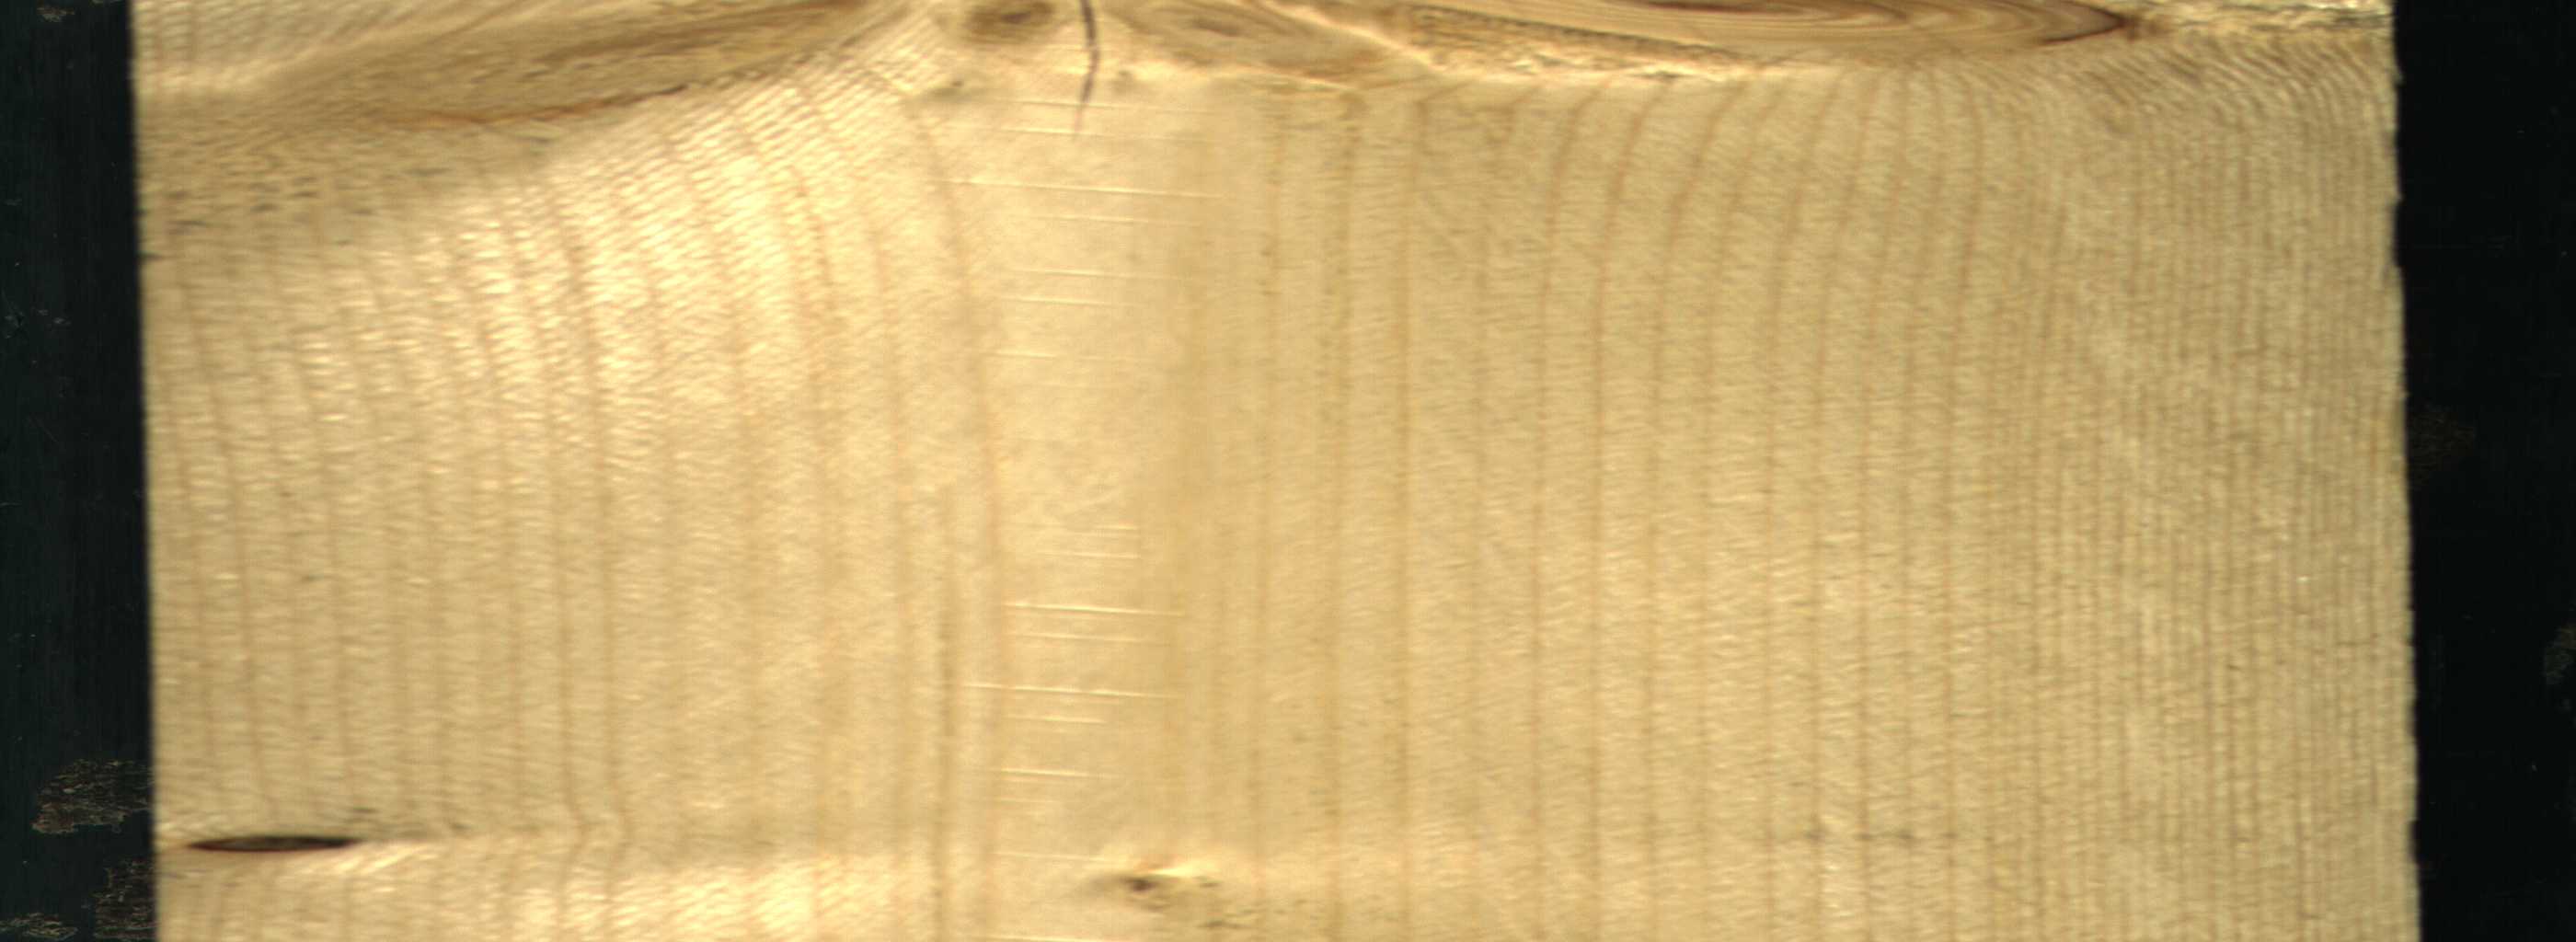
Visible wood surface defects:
Crack
Dead_Knot
Live_Knot
Live_Knot
Live_Knot
Live_Knot
Live_Knot